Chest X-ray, AP view. Patient: 39 years old, sex M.
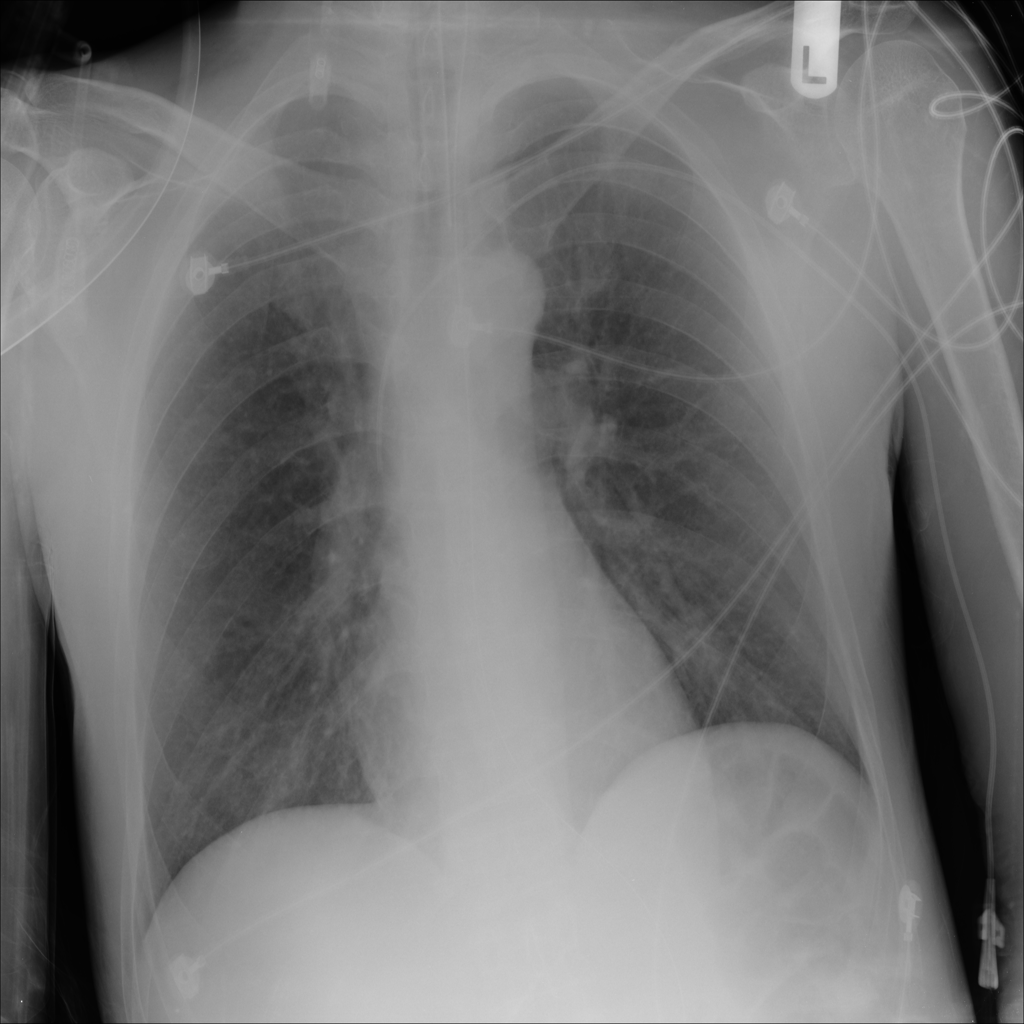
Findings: No Finding